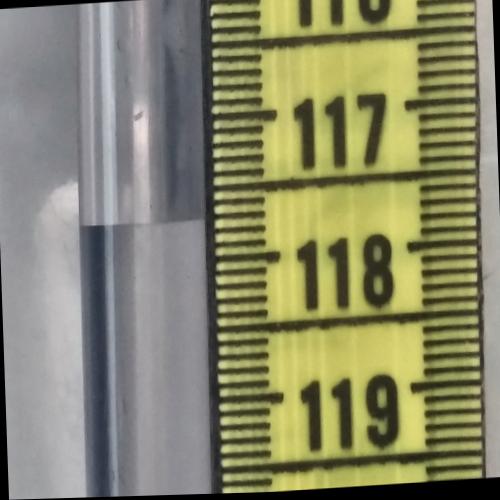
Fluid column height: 117.7 cm